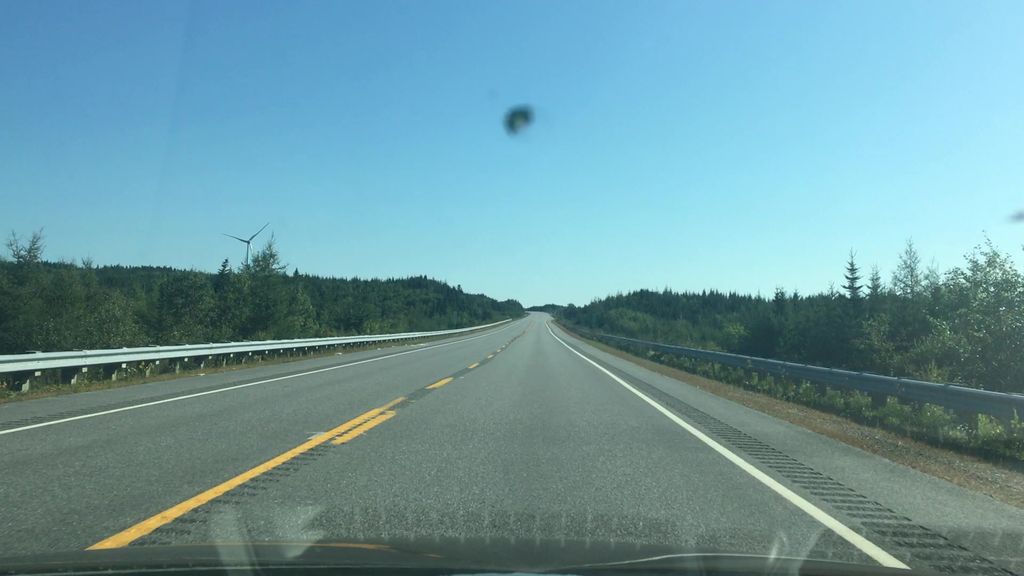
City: halifax